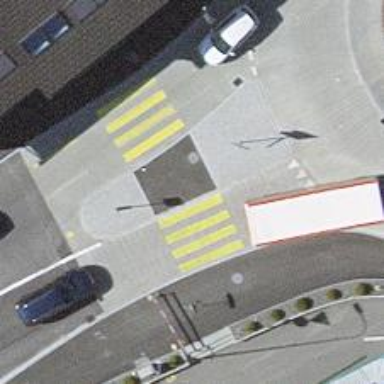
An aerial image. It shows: Uncontrolled zebra crossing with marked island on the road.